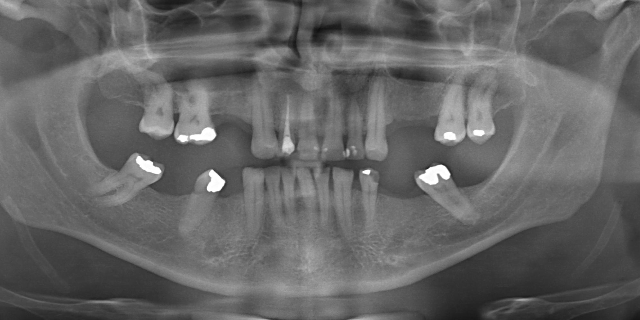
adult